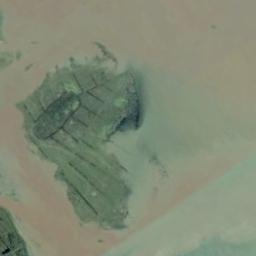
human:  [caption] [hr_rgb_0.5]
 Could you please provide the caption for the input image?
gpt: The island in the picture is green .

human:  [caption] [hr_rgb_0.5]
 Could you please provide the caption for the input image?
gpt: The island is surrounded by yellow waters .

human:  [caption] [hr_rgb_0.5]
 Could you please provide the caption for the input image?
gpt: The irregular green island is surrounded by turquoise waters with lush green vegetation and large fields .

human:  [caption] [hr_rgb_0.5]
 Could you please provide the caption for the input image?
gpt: The land on the island is rough .

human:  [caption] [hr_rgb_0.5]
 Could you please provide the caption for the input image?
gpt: The green island is surrounded by yellow water .